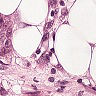
Metastatic tissue present: yes